Question: Given a description of the three-view drawing of a solid figure, find the maximum number of small cubes that the solid figure can be composed of when the three-view constraints are met.
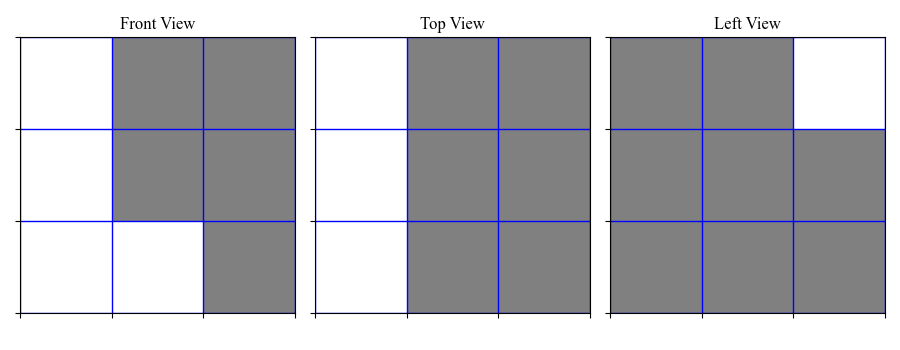
Answer: 13